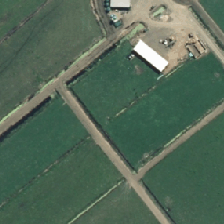
Land cover: shortrotation_cropland